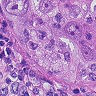
Metastatic tissue present: yes